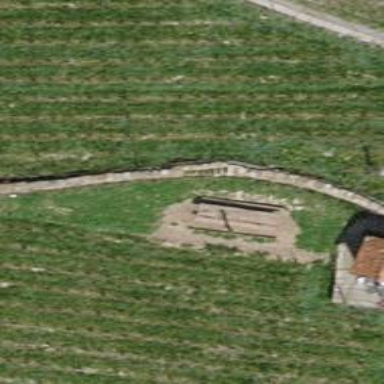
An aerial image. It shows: Picnic table located in leisure land area.